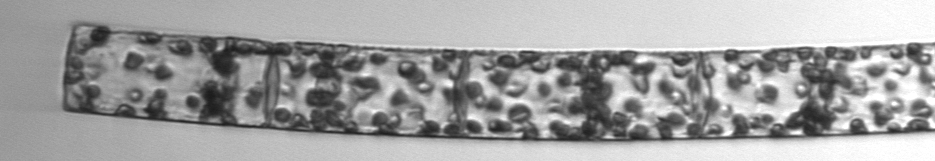
Label: Guinardia_flaccida